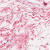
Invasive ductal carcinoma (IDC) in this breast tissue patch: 0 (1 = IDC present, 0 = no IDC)